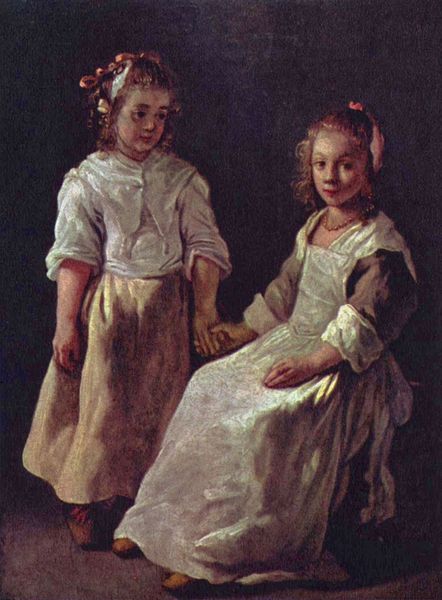
Titel: Zwei Mädchen
Künstler: Louis Le Nain
Standort: Rotterdam
Institution: Museum Boymans-van Beuningen
Schlagwörter: dunkel, gemälde, hand, schatten, weiß, gelb, impressionismus, menschen, mädchen, ocker, sitzen, braun, frisur, grau, hell, hintergrund, kleid, kleider, licht, mund, nase, raum, schmuck, schwarz, stuhl, zimmer, blick, rot, malerei, rock, schleife, blond, hemd, jung, arm, arme, augen, blicke, bluse, falten, halten, stehen, ärmel, blicken, holland, hände, niederlande, portrait, porträt, öl, gewand, haare, realismus, sitzend, stehend, kind, schleifen, lippen, locken, rosa, traurig, bauern, kinder, deutschland, schürze, füße, liebe, sitz, zwei, halsband, röcke, schuhe, zöpfe, schürzen, kette, lila, violett, klein, haarband, faltenwurf, perlenkette, halskette, masche, betrachter, geschwister, schwestern, porträts, künstler, ketten, leinwand, schwester, bildnisse, anschauen, tracht, flämisch, armut, hand halten, mächen, schürtze, schwaz, gestellt, blonde haare, zwillinge, händchenhalten, maschen, wegschauen, händehalten, kinger, 19. jahrhundert, händchenhaltend, schleifeb, blonde locken